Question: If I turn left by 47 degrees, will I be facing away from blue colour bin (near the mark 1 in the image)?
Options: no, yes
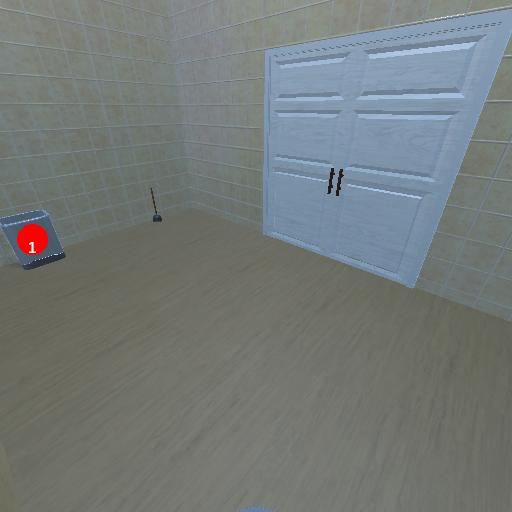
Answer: no